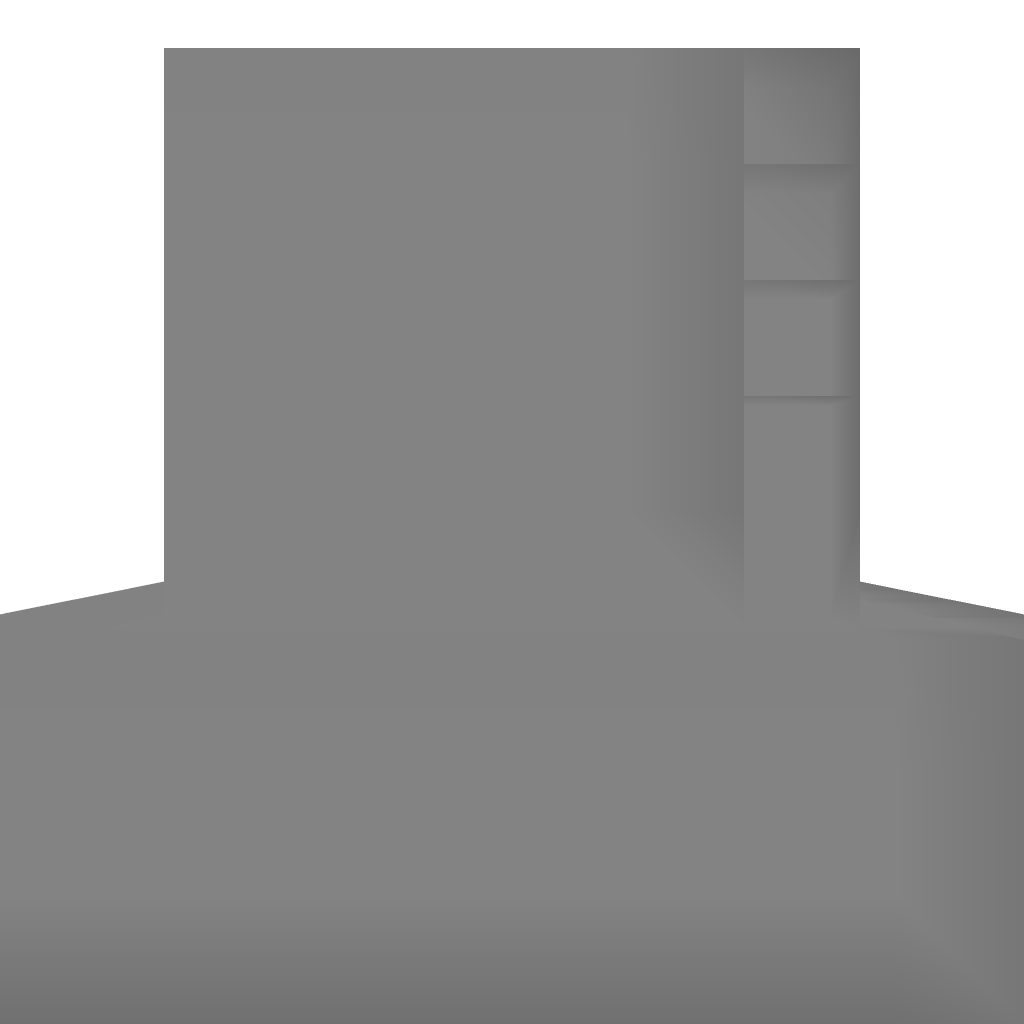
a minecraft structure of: UndercoverDoor bad low quality